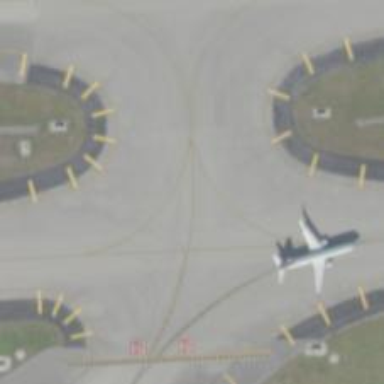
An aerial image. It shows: View of taxiway at the airport.